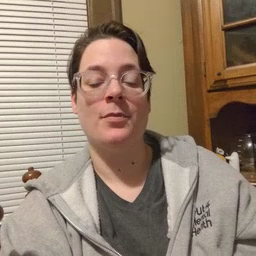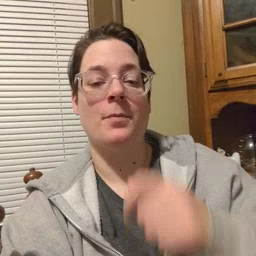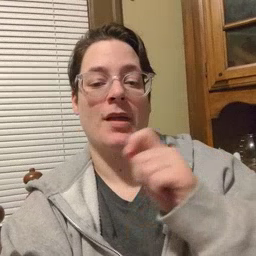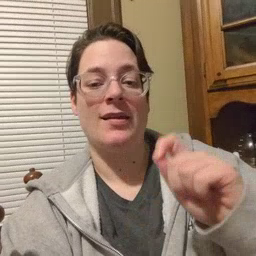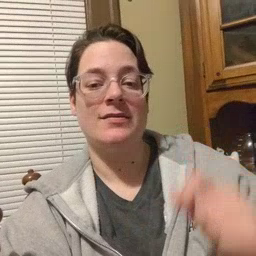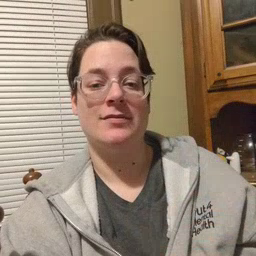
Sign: pen